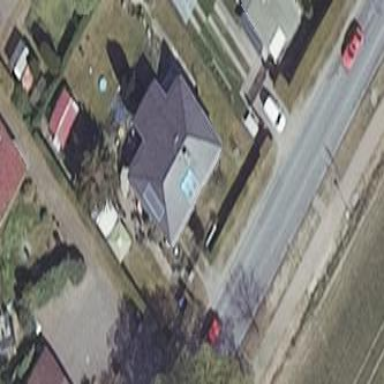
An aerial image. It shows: Hipped roof house.